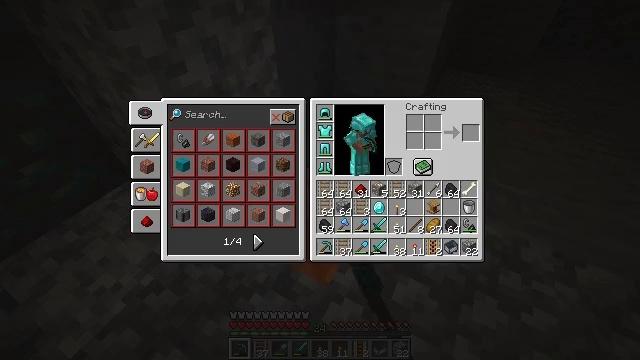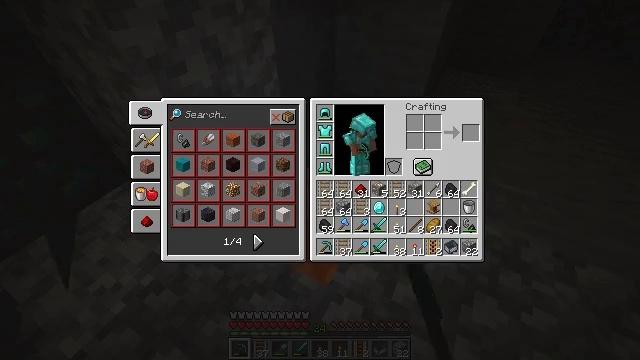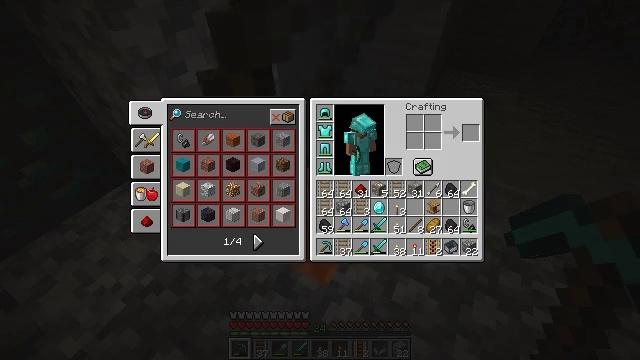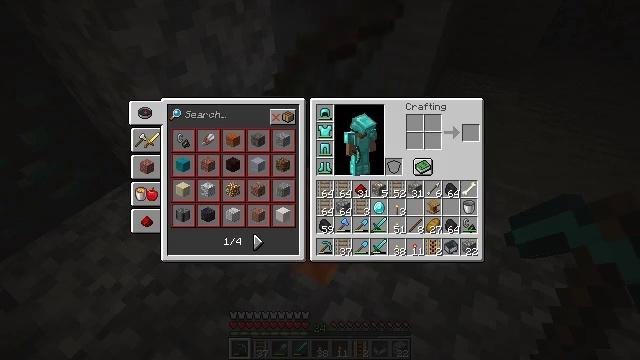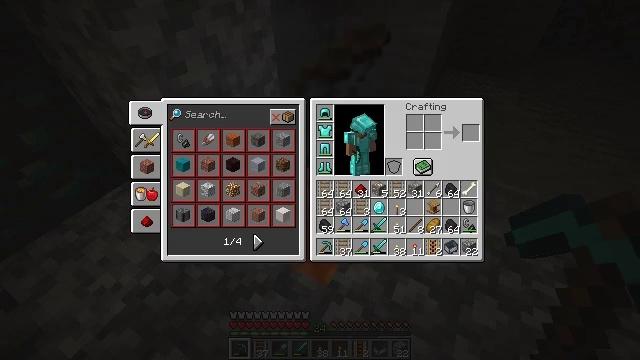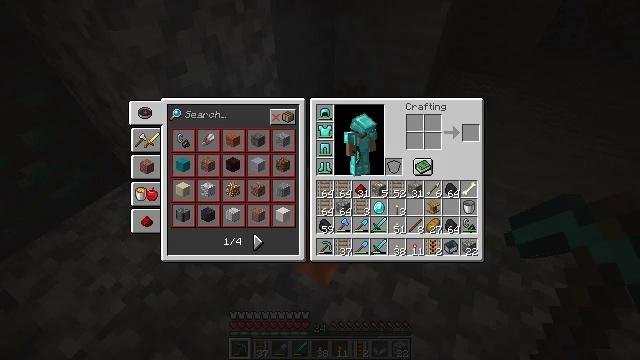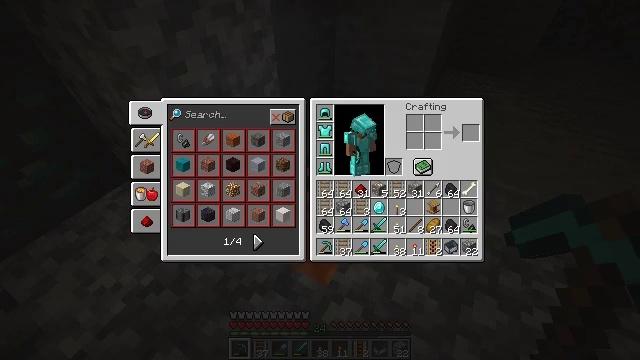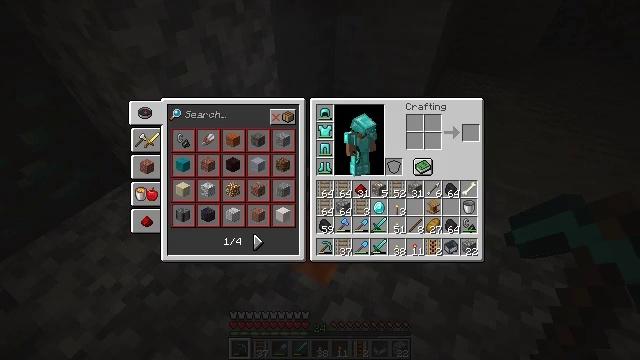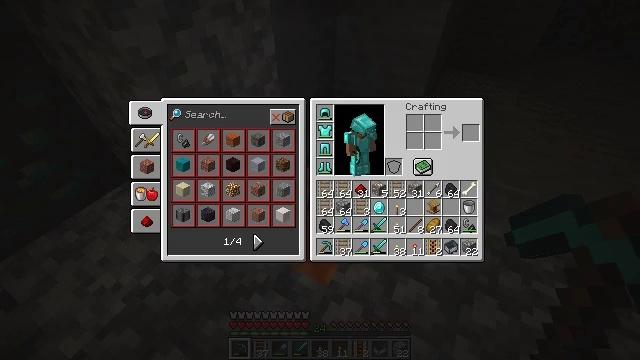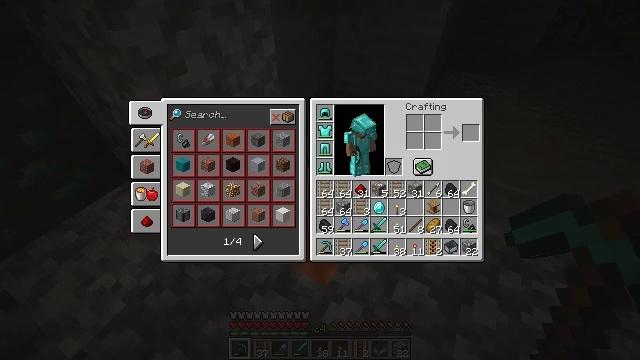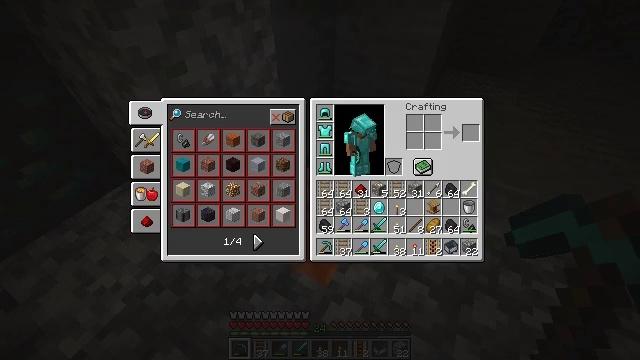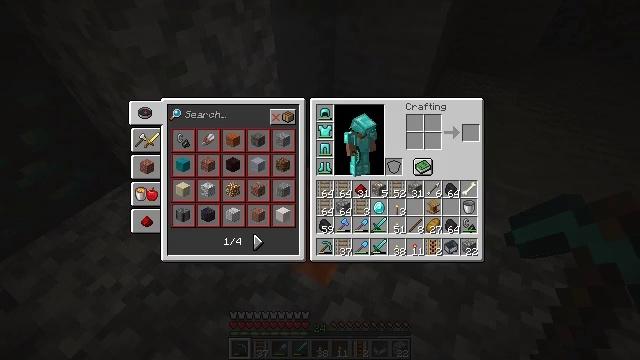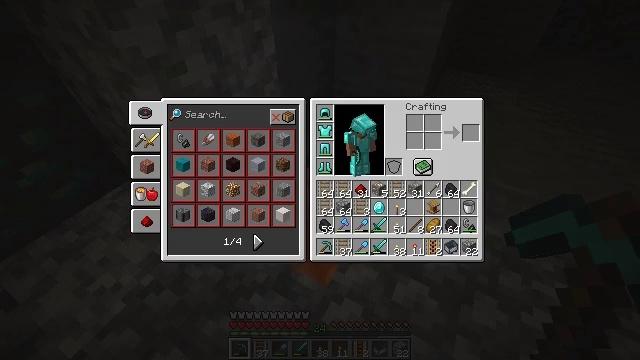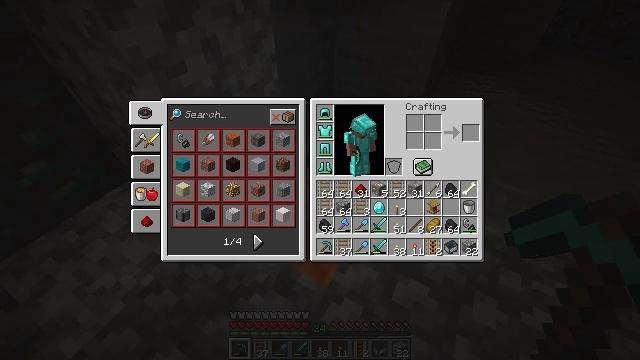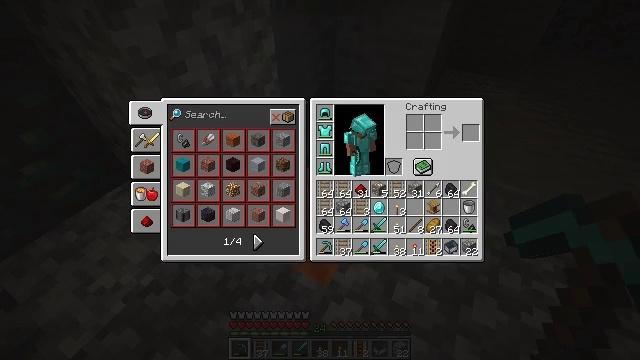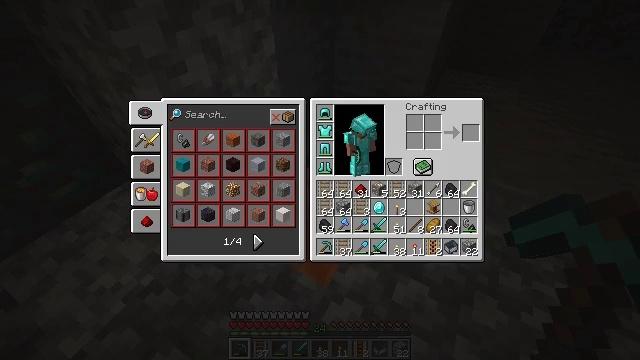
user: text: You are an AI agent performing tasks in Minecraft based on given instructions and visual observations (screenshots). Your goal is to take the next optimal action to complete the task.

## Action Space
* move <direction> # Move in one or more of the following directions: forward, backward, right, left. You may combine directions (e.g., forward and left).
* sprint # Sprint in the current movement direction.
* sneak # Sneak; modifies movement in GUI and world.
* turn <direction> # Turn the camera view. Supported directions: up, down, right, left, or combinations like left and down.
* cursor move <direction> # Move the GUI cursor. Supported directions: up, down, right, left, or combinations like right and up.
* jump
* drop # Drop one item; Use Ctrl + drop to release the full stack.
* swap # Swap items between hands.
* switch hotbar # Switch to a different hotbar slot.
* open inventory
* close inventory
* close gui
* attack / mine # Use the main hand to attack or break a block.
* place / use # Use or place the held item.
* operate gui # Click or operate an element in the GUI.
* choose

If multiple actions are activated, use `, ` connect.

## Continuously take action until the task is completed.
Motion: motion action
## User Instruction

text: Drop a bone.
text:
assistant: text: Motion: open gui
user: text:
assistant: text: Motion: no_op
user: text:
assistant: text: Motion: no_op
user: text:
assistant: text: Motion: no_op
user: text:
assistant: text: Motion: no_op
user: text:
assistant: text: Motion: no_op
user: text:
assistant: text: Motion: no_op
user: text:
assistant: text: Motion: no_op
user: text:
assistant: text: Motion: no_op
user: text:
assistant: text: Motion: no_op
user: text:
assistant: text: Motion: no_op
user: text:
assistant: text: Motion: no_op
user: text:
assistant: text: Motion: no_op
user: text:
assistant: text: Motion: no_op
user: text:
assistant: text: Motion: no_op
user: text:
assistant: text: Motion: no_op
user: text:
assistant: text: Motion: no_op
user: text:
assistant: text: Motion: no_op
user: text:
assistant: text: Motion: no_op
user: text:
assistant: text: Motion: no_op
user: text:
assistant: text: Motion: no_op
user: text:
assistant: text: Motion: no_op
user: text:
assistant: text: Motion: no_op
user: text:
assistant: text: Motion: no_op
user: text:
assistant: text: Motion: no_op
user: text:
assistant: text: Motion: no_op
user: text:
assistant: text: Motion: no_op
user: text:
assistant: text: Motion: no_op
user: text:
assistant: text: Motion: no_op
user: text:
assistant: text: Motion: no_op